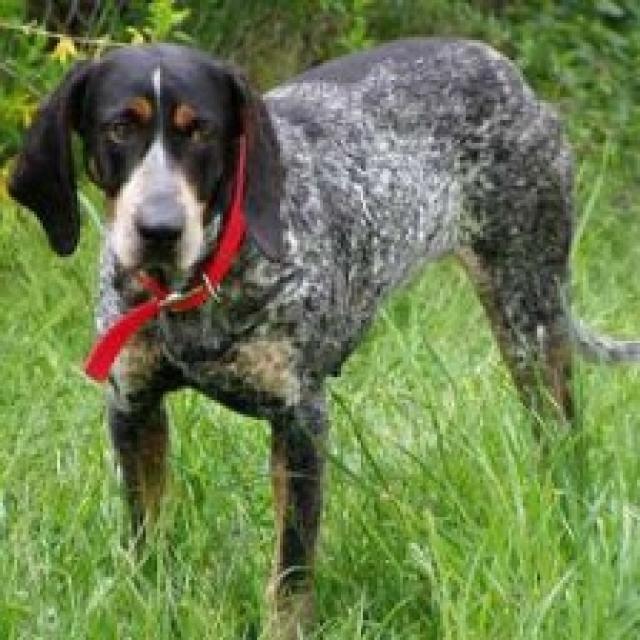
Healthy canine skin — no visible lesions, inflammation, or abnormalities. The skin and coat appear normal.